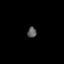
Tissue: skin
Cell type: Fibroblasts
Senescence score: 0.7743
Nuclear area (px): 94
Mean DAPI intensity: 92.181